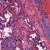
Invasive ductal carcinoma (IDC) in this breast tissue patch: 0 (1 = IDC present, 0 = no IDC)